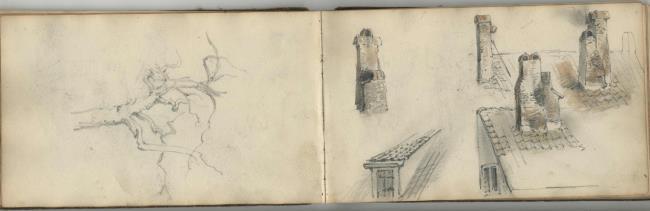
Title: Study of a tree (folio 15 verso) and achimney and roof (folio 16 recto)
Artist: Constant Huysmans
Earliest date: 1825
Latest date: 1886
Genre: drawing
Iconography: Pomander
Keywords: study sketch, architecture (genre), chimney, roof, tree